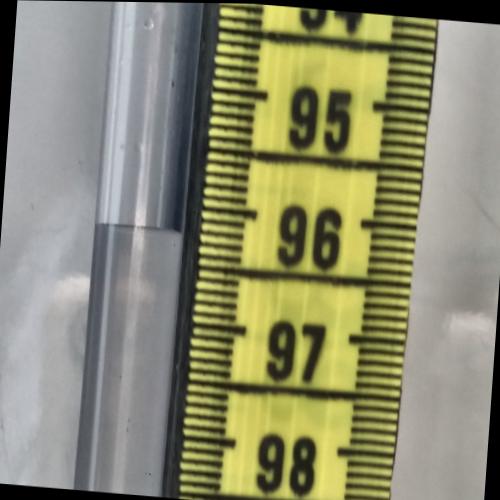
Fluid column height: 96.2 cm